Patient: sex M, age 65
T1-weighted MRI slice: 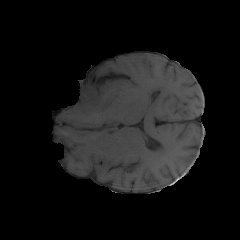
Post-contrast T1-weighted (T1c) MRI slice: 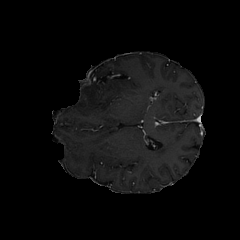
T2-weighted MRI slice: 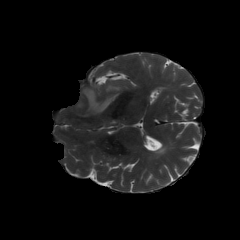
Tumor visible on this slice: yes
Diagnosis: Glioblastoma, IDH-wildtype
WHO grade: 4